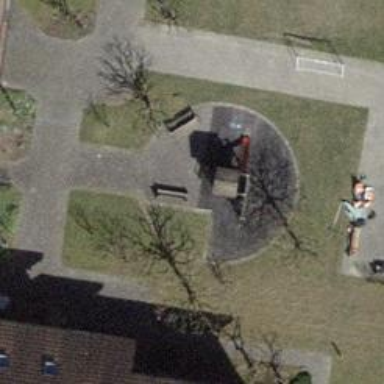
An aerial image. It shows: Path made of paving stones.